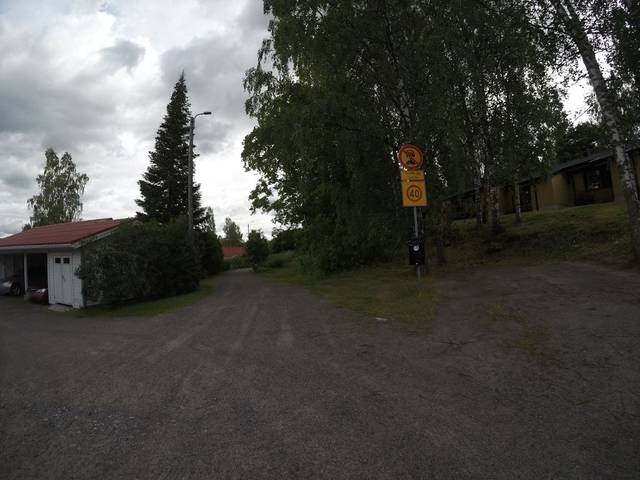
Region: Finland
Coordinates: 60.975, 24.433